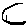
Label: moon